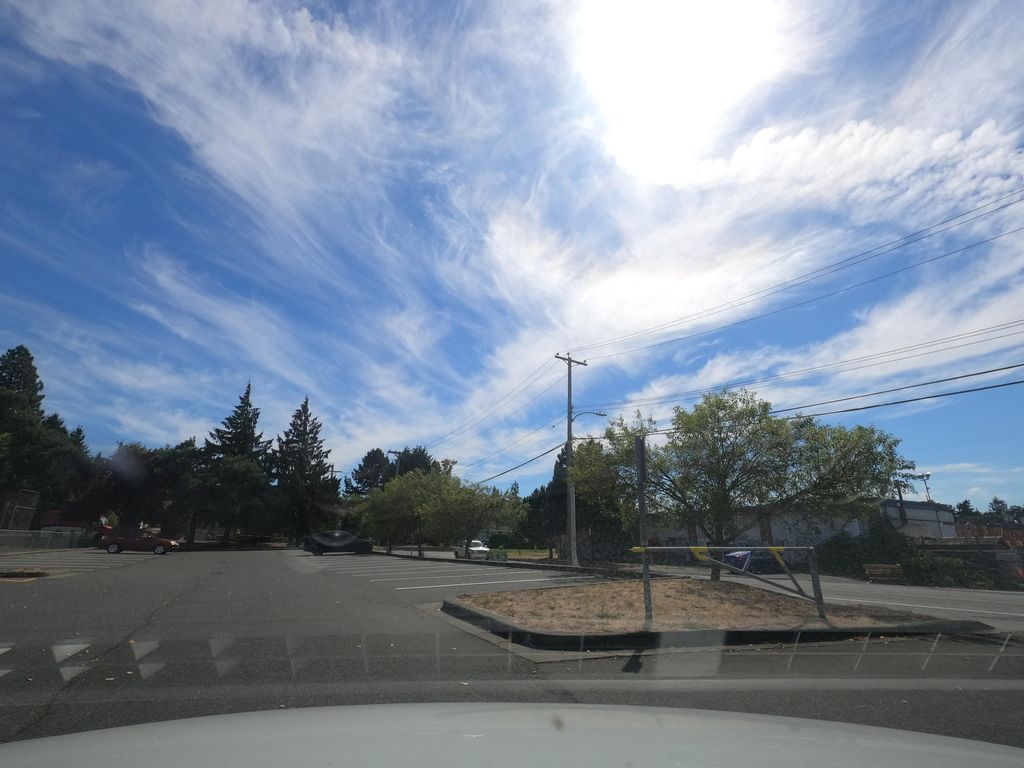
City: victoria